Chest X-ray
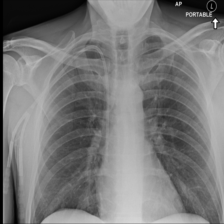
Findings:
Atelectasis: negative
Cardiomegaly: negative
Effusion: negative
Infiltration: negative
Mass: negative
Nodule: negative
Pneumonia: negative
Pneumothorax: negative
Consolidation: negative
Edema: negative
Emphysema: negative
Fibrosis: negative
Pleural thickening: negative
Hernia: negative